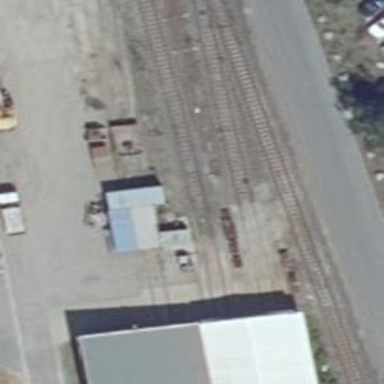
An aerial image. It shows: Railway yard used for servicing trains.